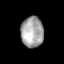
Tissue: lung
Cell type: Myeloid cells
Senescence score: 0.1933
Nuclear area (px): 686
Mean DAPI intensity: 163.92